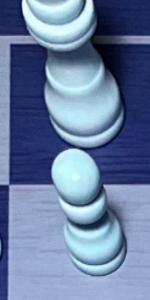
Label: Pawn_White